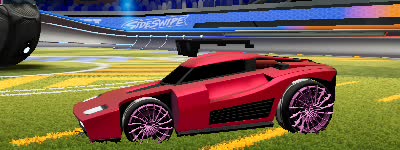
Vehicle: breakout